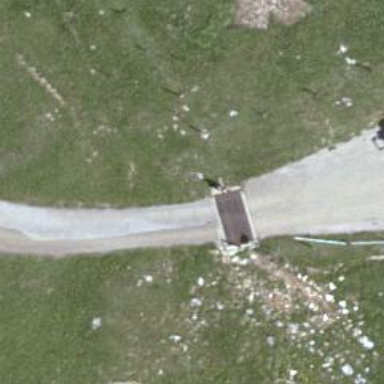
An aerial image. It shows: Cattle grid barrier.